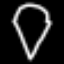
Label: diamond